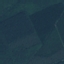
Label: Forest